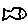
Label: fish